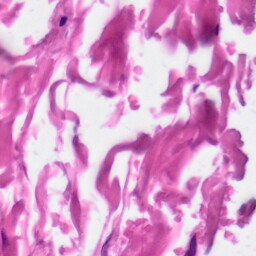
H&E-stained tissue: Skin